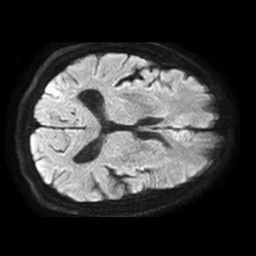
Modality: TRACE
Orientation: axial
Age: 74
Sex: male
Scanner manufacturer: philips
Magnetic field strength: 1.5 T
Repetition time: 3.403 s
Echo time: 0.06922 s